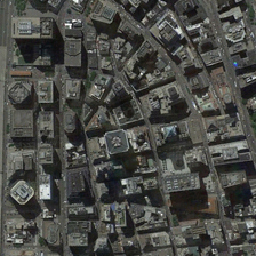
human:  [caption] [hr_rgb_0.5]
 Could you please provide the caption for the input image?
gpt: Most of the buildings in the business district are white.

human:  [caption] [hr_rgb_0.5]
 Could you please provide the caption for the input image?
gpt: Most of the buildings in the business district are white.

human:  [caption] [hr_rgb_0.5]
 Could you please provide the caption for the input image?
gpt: Most of the buildings in the business district are white.

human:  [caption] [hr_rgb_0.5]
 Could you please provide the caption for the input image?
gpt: Most of the buildings in this business district are white.

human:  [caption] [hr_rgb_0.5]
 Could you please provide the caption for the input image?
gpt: Most of the buildings in the business district are white.